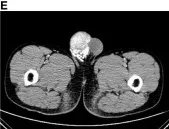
(E) The mass is obviously enhanced in contrast-enhanced imaging.
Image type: radiology (ct)